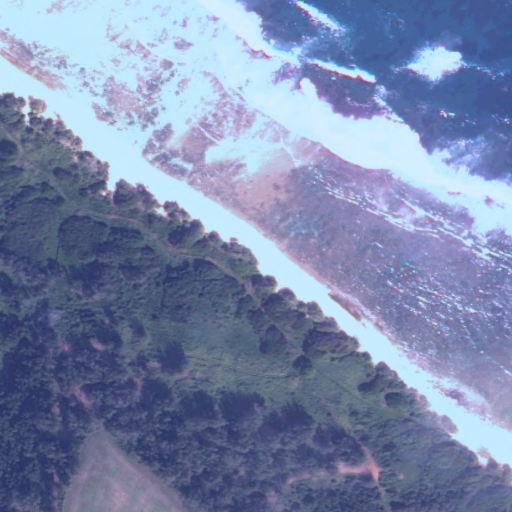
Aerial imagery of beach in Hawaii named Larsens Beach containing only unknown